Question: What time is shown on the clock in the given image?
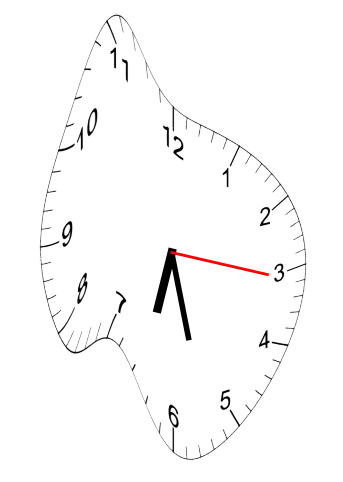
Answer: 06:27:16